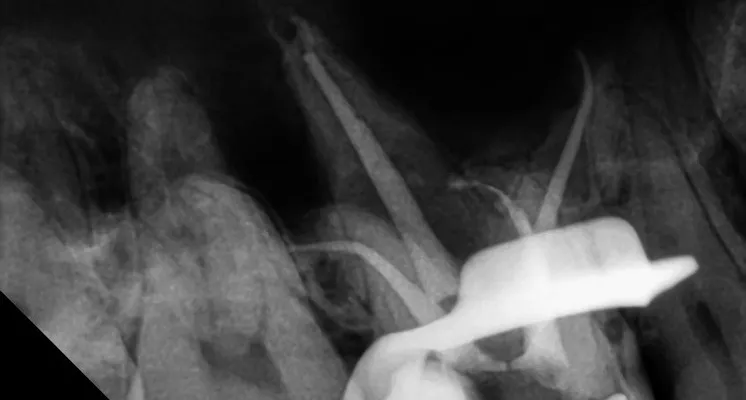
The postoperative radiograph of the upper right first molar. . All four root canals are properly filled, with the two buccal canals exhibiting severe curvature.
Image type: radiology (x_ray)